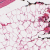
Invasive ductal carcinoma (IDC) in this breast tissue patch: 0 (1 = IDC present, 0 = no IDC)